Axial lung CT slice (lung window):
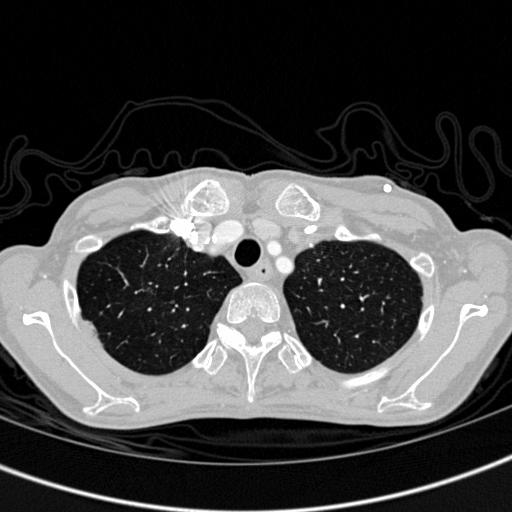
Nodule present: no